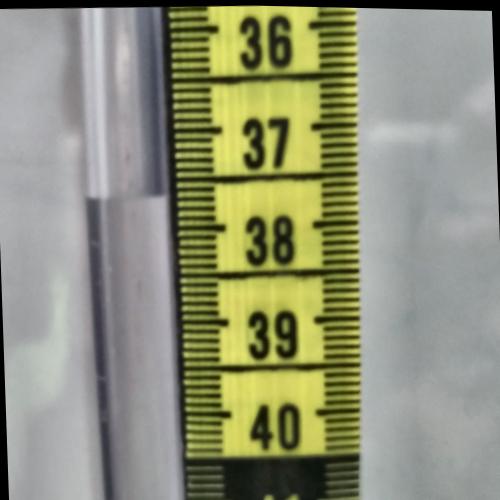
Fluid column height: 37.7 cm